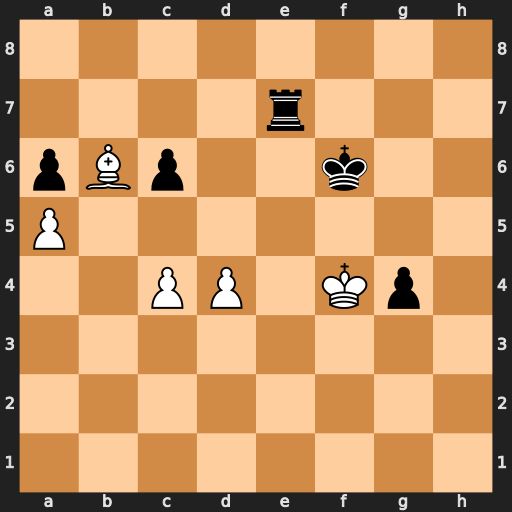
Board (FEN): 8/4r3/pBp2k2/P7/2PP1Kp1/8/8/8
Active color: w
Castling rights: -
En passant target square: -
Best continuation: Bd8 Ke6 Bxe7